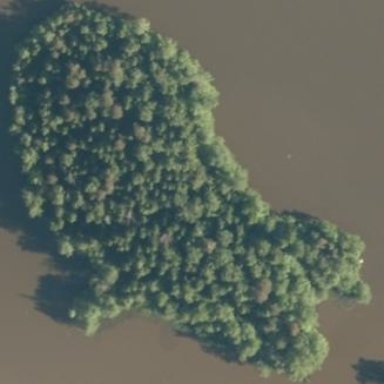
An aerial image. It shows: Islet surrounded by woodland.